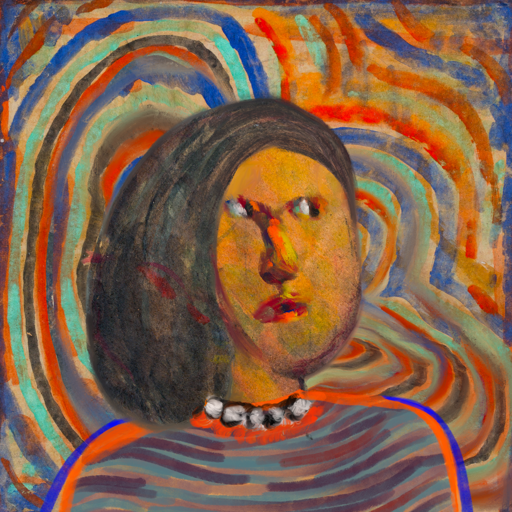
Background: Sisters, Head And Neck Side: Gypsy_Mother, Face Side: An_Impression, Bust: Experience, Hair Side: Gypsy_Mother, Head Accessory: Blank, Second Necklace: Blank, Necklace: An_Impression, Baby: Blank